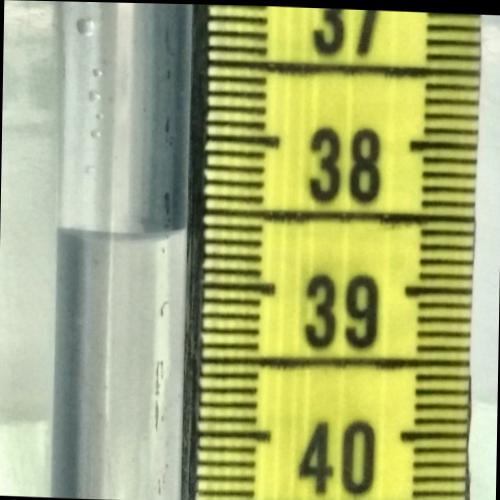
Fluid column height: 38.6 cm